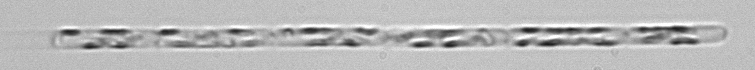
Label: Dactyliosolen_fragilissimus